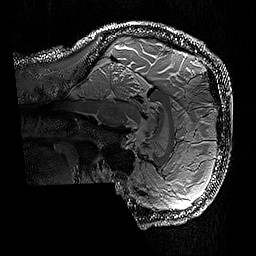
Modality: T2w
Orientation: sagittal
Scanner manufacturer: siemens
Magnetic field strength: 3 T
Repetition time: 3.2 s
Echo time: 0.428 s